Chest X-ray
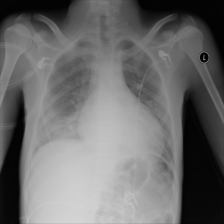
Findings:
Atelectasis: positive
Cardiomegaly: positive
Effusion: negative
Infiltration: positive
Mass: negative
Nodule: negative
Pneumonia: negative
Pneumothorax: negative
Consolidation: negative
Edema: negative
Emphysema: negative
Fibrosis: negative
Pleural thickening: negative
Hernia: negative